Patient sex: M
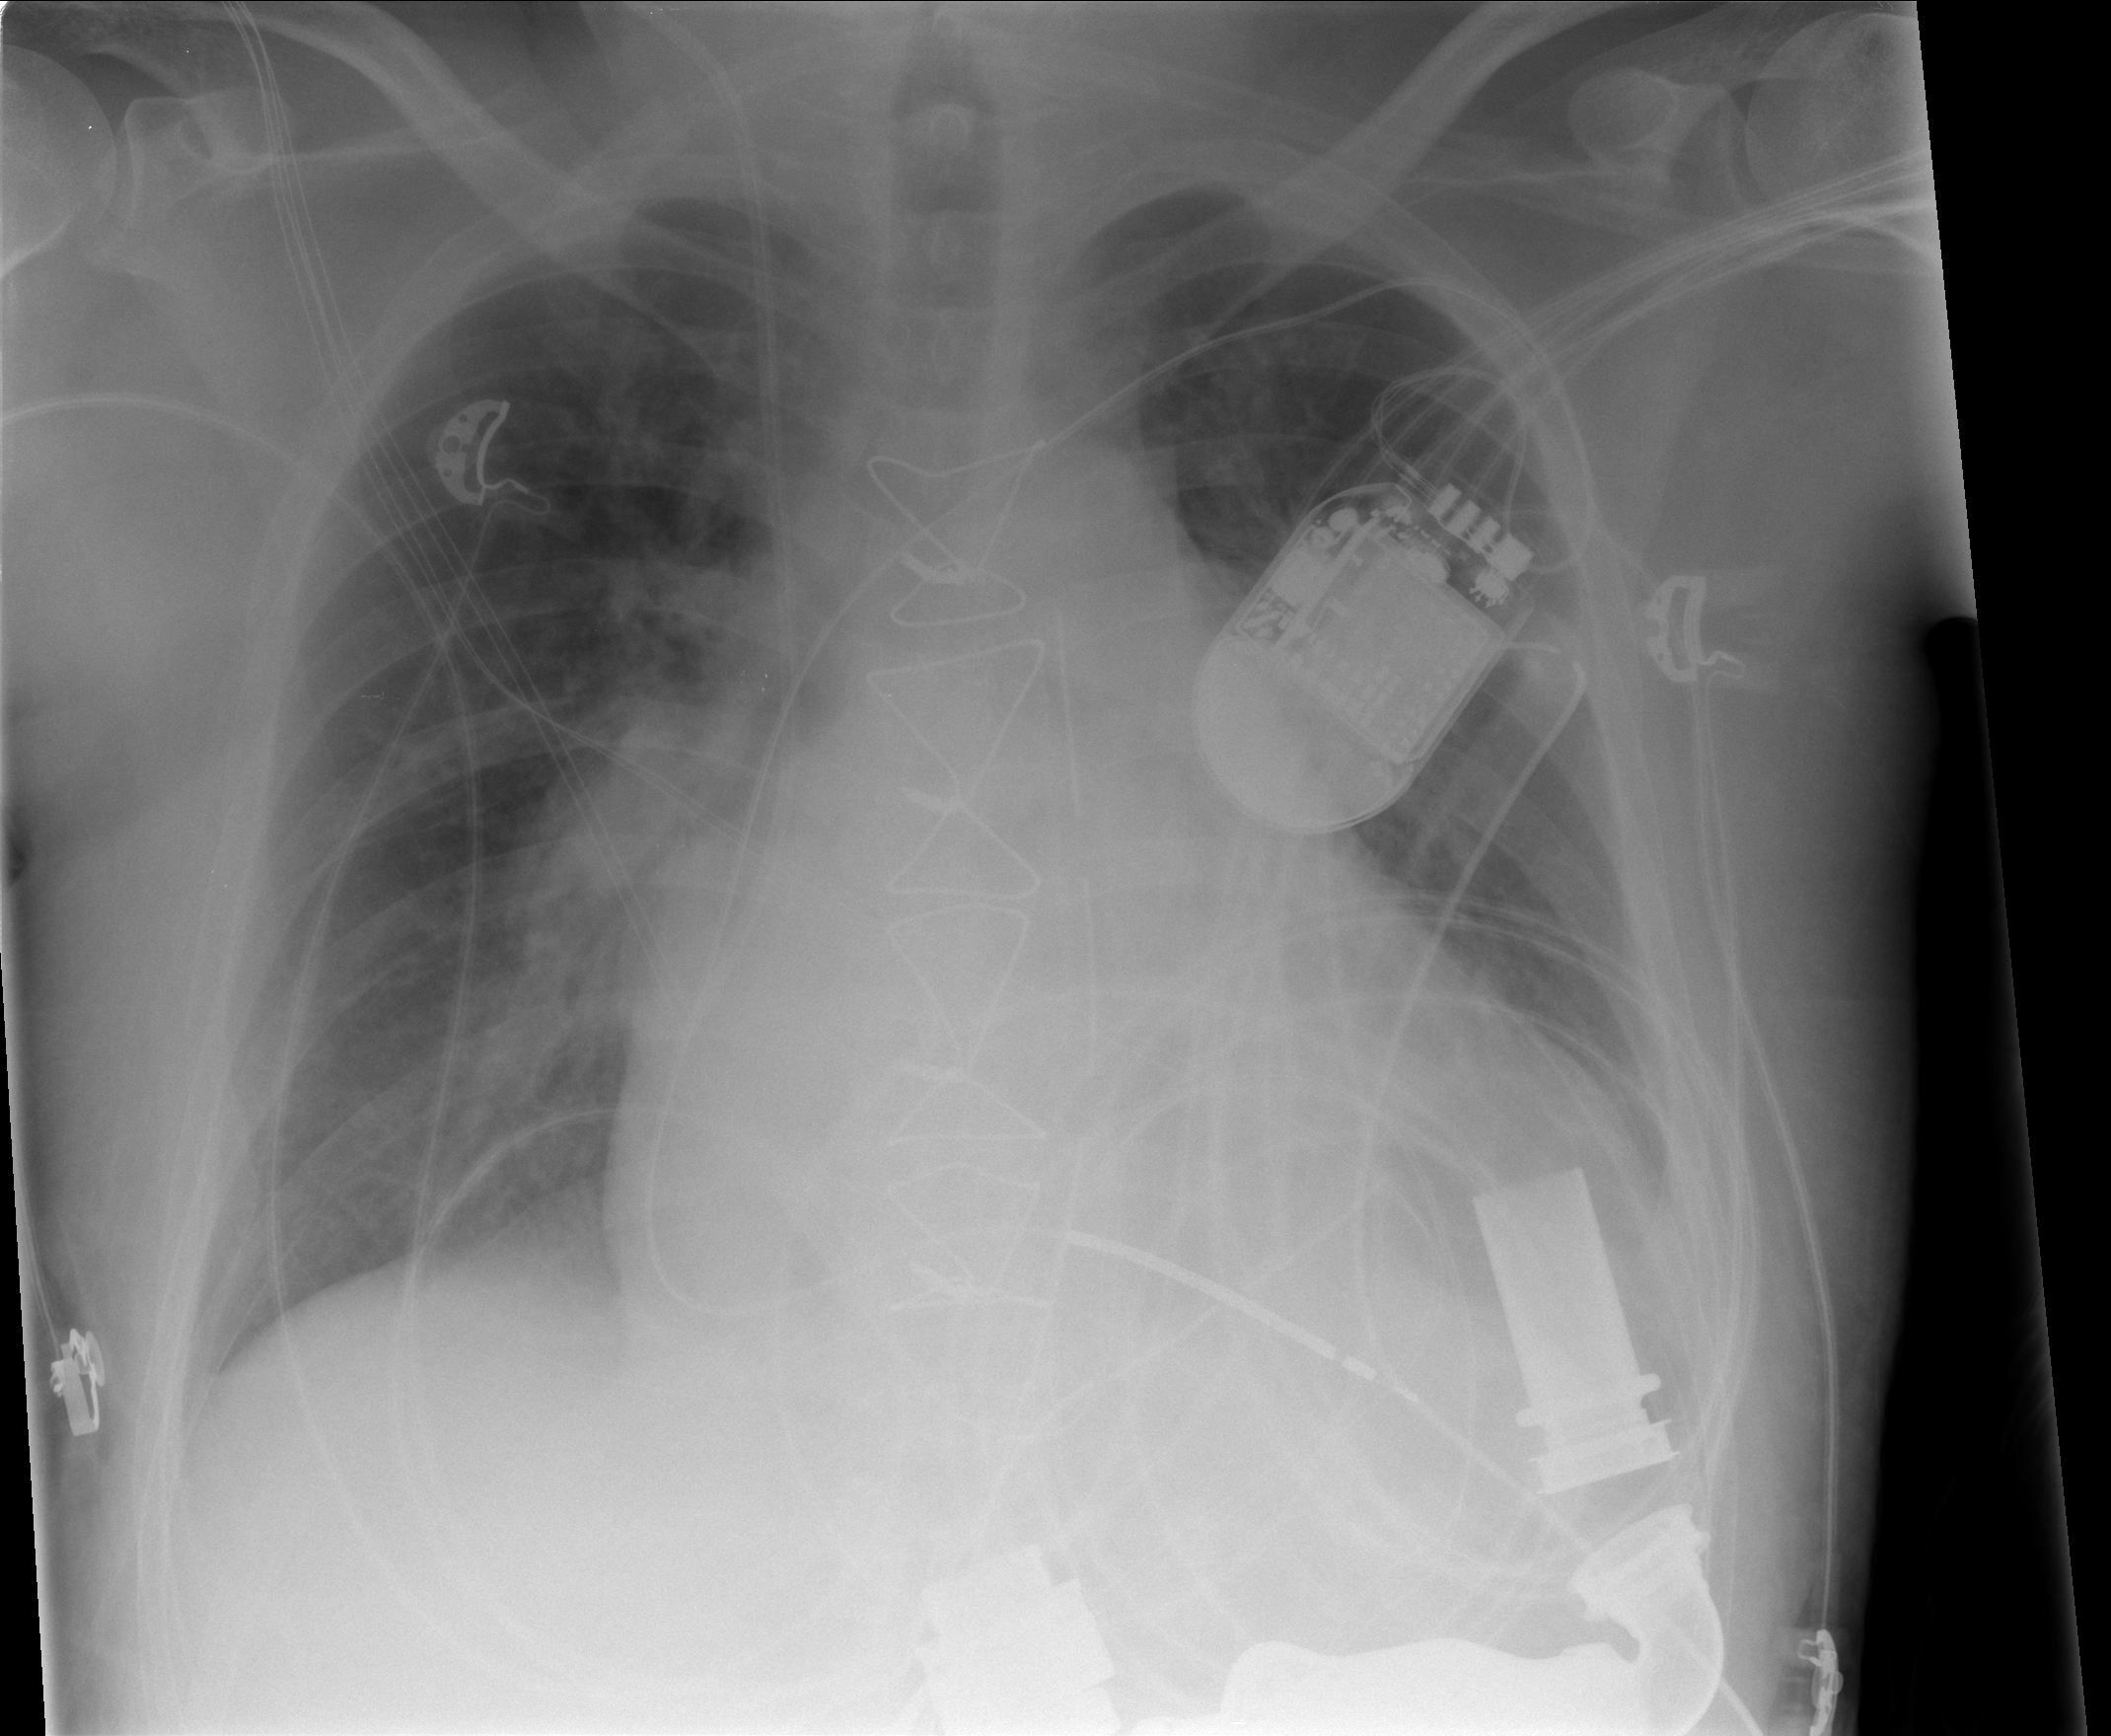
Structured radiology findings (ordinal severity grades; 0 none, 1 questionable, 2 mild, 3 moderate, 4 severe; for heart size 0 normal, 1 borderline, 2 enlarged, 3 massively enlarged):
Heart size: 3
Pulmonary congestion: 2
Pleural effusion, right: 0
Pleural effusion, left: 1
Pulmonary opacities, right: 2
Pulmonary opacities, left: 2
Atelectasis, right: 2
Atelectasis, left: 2